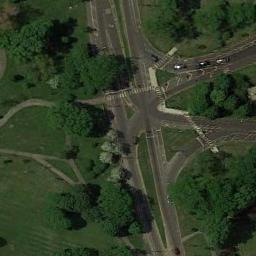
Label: intersection